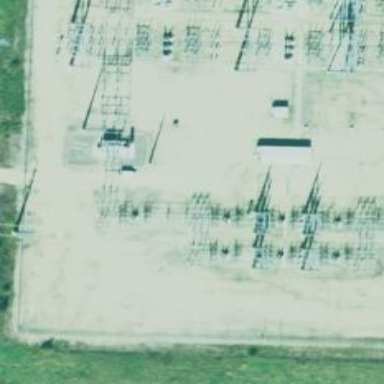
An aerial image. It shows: Switch for power supply.